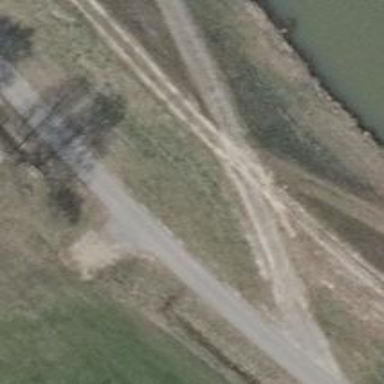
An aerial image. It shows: Grassy track with grade 5 track type.